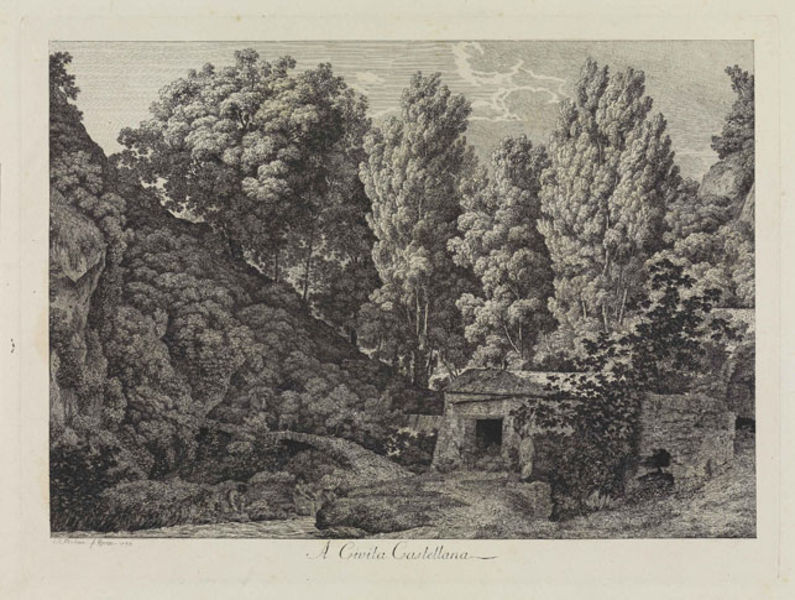
Titel: Civita Castellana, Umgebung von Civita Castellana
Künstler: Jacob Wilhelm Mechau
Standort: Karlsruhe
Institution: Staatliche Kunsthalle Karlsruhe
Schlagwörter: baum, berg, blätter, dunkel, felsen, fuß, gewitter, himmel, laub, meer, schatten, weiß, wolken, bäume, fluss, landschaft, fenster, grau, licht, schwarz, tür, zeichnung, dach, gebäude, haus, weg, wolke, alt, stein, steine, bild, signatur, bach, einsamkeit, erde, hügel, natur, pappel, pappeln, strauch, wind, wolen, brücke, busch, büsche, einsam, hütte, sonne, sträucher, klassizismus, höhle, tal, wald, anhöhe, garten, spanien, ruhig, schrift, sommer, bogen, italien, abhang, fels, gebirge, hang, mauer, grafik, graphik, vegetation, vergilbt, bogenbrücke, böschung, steg, arch, white, black, old, dichter, inschrift, maler, eingang, ruine, offen, burg, druck, schwarz-weiß, radierung, schrafur, stich, titel, künstler, gemäuer, grab, blitz, cliff, clouds, rock, rocks, sky, hill, house, landscape, nature, water, kapelle, stall, trees, tannenbaum, tempel, grass, light, stream, drawing, postkarte, kupferstich, hillside, etching, bau, bildunterschrift, gebierge, felsten, verfallen, door, bridge, grabmal, monument, italy, verwachsen, ink, italian, kastell, detail, pencil, stockflecken, shack, cottage, brush, cave, bosch, castell, open, broken, klause, foliage, rapids, verglibt, grotto, 1800, 1700, catharina, hole, castellana, loop, drawn, eneingang, bruch, grau blätter, loo[, a civita castellana, hilside, postkarrte